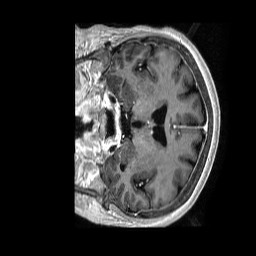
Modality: T1w
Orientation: coronal
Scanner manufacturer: philips
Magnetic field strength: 1.5 T
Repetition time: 0.008437 s
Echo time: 0.003881 s